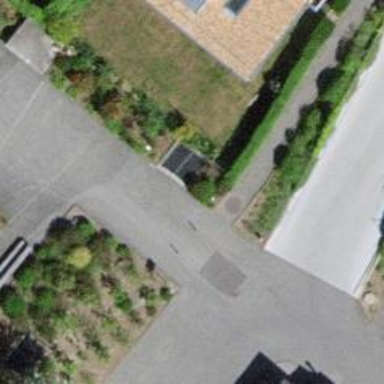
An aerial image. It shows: Bollard.